Question: I'm trying to make a and I'm having trouble when I put more than 5 images in a '<figure>' block. For example, when I have 8 images I want to put in the frame block, the 6th, 7th and 8th images literally go the 1st, 2nd, 3rd, 4th and 5th image (very strange issue). Here is a better representation of what I'm talking about:

I'm a fan of the game Dirty Bomb and I'm trying to make a fan-site for it. I would like the HD Dirty Bomb backgrounds to be part of my slider but having so much trouble. Here is how it looks like:
<URL>
Here is the code for the slider (which works but the 6th, 7th and 8th picture are always at the bottom!):
## HTML
'''
<div class="slider">
<figure>
<img src="../img/bg/naderbg.png" alt>
<img src="../img/bg/proxybg.png" alt>
<img src="../img/bg/fletcherbg.png" alt>
<img src="../img/bg/bushwackerbg.png" alt>
<img src="../img/bg/sparksbg.png" alt>
<img src="../img/bg/kirabg.png" alt>
<img src="../img/bg/rhinobg.png" alt>
<img src="../img/bg/artybg.png" alt>
</figure>
</div>
'''
## CSS
'''
.slider{
overflow: hidden;
}
.slider figure{
position:absolute;
width:500%;
margin:0;
left:0;
animation: 100s slidy infinite;
}
.slider figure img{
width:20%;
float:left;
}
@keyframes slidy{
0%{left:0%;}
10%{left:0%;}
12%{left:-100%;}
22%{left:-100%;}
24%{left:-200%;}
34%{left:-200%;}
36%{left:-300%;}
46%{left:-300%;}
48%{left:-400%;}
58%{left:-400%;}
60%{left:-300%;}
70%{left:-300%;}
72%{left:-200%;}
82%{left:-200%;}
84%{left:-100%;}
94%{left:-100%;}
96%{left:0%;}
}
'''
In addition, the SAME thing happens with 's code in this website.
If you add more than 5 pictures (example you add the same pictures in his code), the 6th, 7th, 8th, etc, will go BELOW the 1st, 2nd, 3rd, etc
<URL>
I've been struggling with this problem for a whole day. I've been looking at tons of videos on YouTube, Internet, Stack Overflow, but I just can't find a solution.
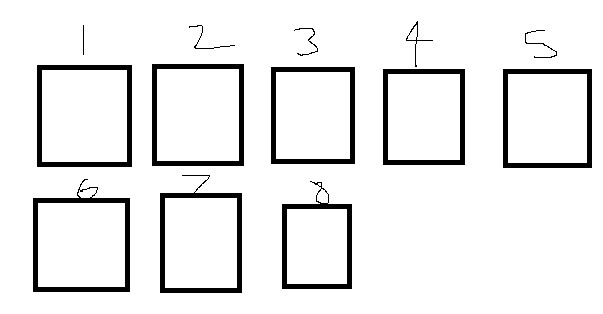
Answer: You should set width of '.slider figure' to '100% * images count' (800% for 8 images) and set '.slider figure img' to '100% / images count' (12.5% for 8 images):
'''
@keyframes slidy {
0% { left: 0%; }
20% { left: 0%; }
25% { left: -100%; }
45% { left: -100%; }
50% { left: -200%; }
70% { left: -200%; }
75% { left: -300%; }
95% { left: -300%; }
100% { left: -400%; }
}
body { margin: 0; }
div#slider { overflow: hidden; }
div#slider figure img {
width: 12.5%;
float: left;
}
div#slider figure {
position: relative;
width: 800%;
margin: 0;
left: 0;
text-align: left;
font-size: 0;
animation: 30s slidy infinite;
}
'''